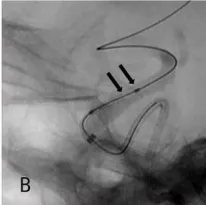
(B) The distal end of the stent was detached from the delivery balloon.
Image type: radiology (x_ray)